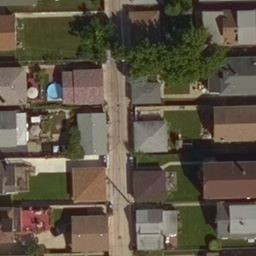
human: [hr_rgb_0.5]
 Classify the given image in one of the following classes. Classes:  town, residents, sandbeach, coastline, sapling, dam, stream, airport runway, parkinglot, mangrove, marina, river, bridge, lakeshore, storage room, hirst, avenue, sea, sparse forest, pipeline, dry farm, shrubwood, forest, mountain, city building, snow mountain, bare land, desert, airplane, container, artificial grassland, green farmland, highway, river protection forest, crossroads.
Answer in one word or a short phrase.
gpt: residents